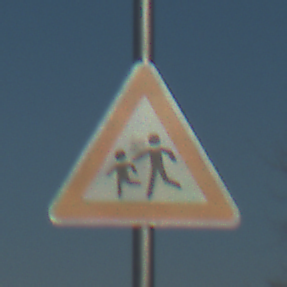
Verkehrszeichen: KinderRechts
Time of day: MorningAfternoon
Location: Outdoor (Nature)
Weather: Clear
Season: NotSpecified
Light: Natural